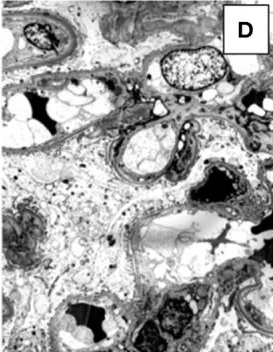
Original magnification x15500.
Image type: pathology (h&e)